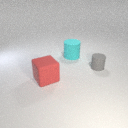
large red rubber cube to the left of large cyan rubber cylinder